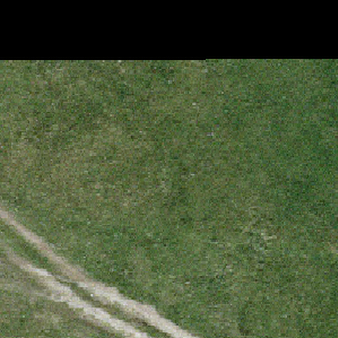
Label: other